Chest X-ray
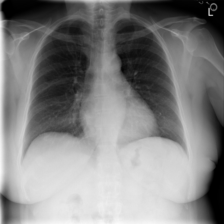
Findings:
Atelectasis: negative
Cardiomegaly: negative
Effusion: negative
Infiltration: negative
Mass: negative
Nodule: negative
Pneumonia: negative
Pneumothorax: negative
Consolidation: negative
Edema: negative
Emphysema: negative
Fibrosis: negative
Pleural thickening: negative
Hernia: negative